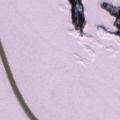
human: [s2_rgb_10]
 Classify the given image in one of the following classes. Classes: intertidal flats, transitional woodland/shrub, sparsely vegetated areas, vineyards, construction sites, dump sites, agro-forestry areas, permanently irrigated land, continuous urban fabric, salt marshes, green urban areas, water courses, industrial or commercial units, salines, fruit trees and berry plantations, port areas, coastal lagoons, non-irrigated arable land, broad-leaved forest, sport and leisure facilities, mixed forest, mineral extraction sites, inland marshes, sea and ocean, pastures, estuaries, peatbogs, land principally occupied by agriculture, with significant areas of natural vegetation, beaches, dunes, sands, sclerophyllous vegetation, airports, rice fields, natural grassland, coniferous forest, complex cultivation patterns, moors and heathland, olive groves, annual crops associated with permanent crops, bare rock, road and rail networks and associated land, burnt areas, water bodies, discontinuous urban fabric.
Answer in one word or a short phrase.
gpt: non-irrigated arable land, sea and ocean